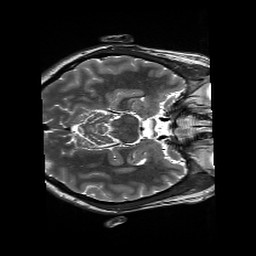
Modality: T2w
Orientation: axial
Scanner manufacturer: siemens
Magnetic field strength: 3 T
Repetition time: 13.52 s
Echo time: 0.088 s